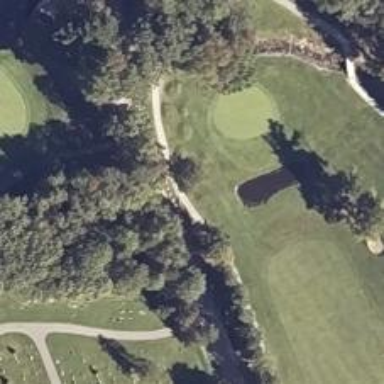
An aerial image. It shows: Path used for both walking and golf.